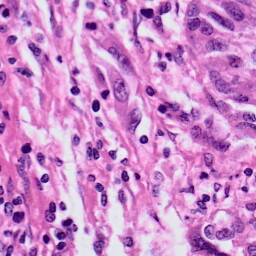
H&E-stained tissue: Skin